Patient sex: M
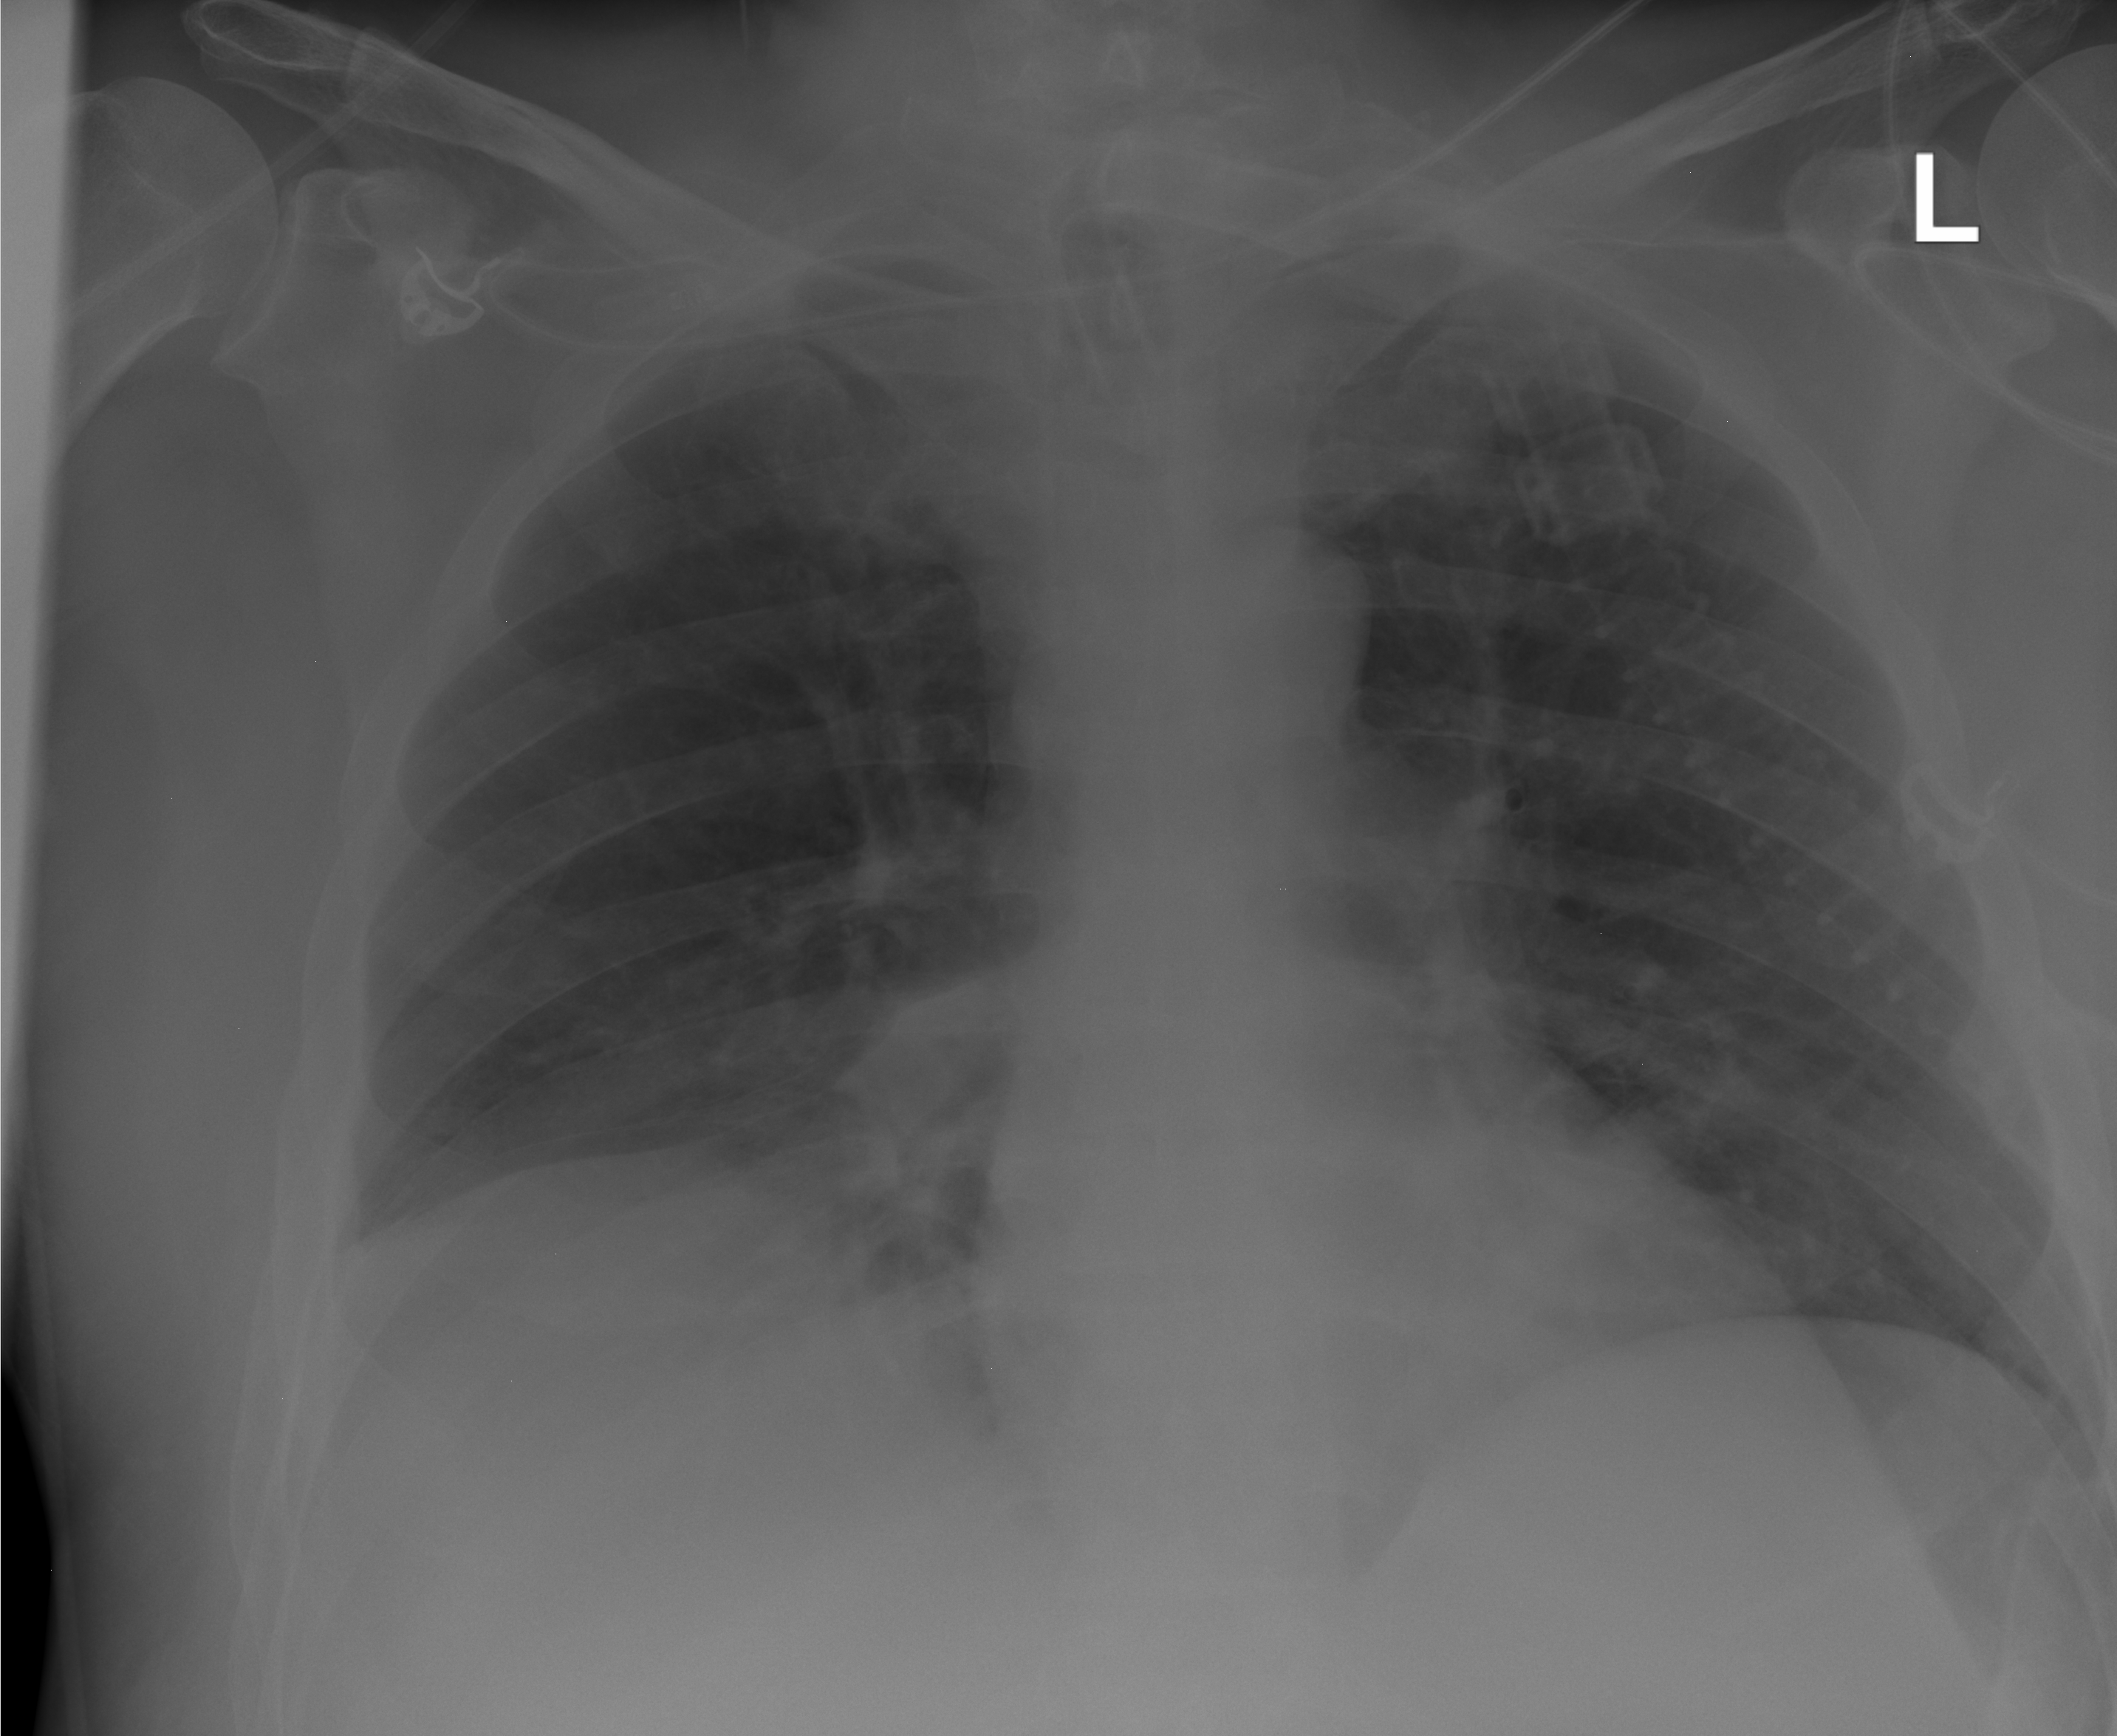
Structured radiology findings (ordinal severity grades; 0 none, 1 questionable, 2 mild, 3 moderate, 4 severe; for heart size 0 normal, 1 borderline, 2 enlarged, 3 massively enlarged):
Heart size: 1
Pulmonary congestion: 0
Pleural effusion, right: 2
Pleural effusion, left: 0
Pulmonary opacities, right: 0
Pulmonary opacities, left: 0
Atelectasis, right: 2
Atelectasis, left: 0